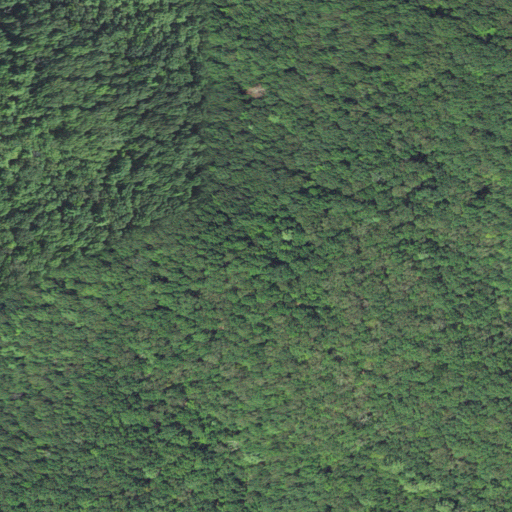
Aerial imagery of ridge(s) in West Virginia named Moses Spur containing deciduous forest and mixed forest